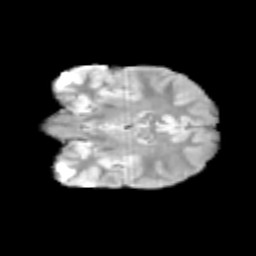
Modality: T2w
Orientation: coronal
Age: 12
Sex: female
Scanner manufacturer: siemens
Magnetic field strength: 3 T
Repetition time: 3.8 s
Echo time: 0.07 s